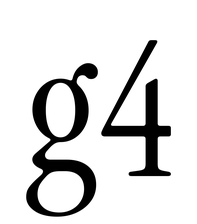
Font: InstrumentSerif-Regular